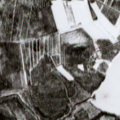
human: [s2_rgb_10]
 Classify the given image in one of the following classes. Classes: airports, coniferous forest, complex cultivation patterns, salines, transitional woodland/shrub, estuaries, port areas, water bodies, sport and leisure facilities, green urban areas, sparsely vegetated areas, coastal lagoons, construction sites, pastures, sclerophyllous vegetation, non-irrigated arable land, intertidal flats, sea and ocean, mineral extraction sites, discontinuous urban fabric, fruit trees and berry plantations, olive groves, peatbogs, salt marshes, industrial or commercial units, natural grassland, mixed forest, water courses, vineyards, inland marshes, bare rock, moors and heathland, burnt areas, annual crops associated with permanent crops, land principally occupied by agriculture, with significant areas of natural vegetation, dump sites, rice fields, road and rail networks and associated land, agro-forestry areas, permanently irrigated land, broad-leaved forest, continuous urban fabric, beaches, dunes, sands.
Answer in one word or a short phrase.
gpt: land principally occupied by agriculture, with significant areas of natural vegetation, coniferous forest, mixed forest, water bodies